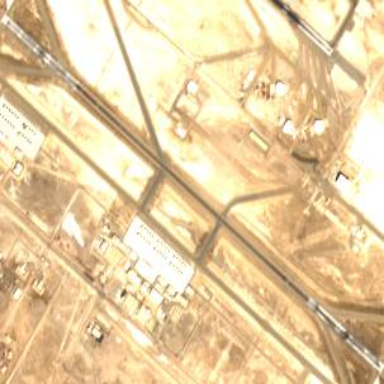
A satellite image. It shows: Area designated as runway within airport.